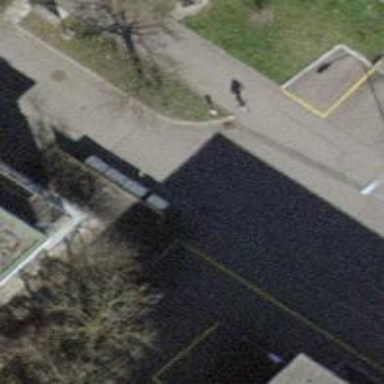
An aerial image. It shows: Residential road with asphalt surface and separate sidewalk.